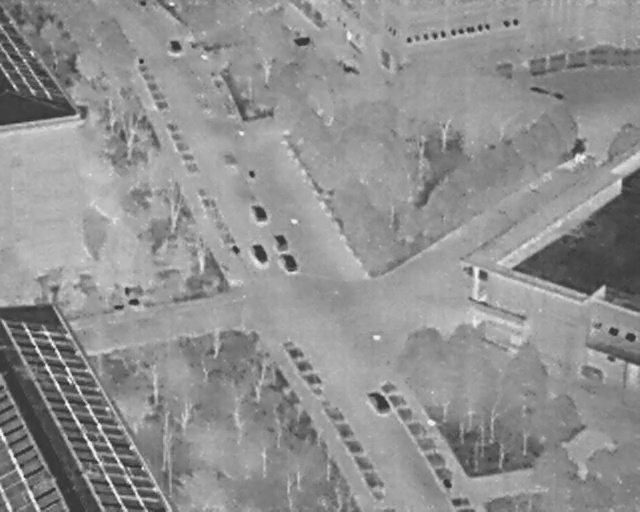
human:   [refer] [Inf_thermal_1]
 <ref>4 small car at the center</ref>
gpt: <box>[[38, 40, 41, 42, 163], [42, 46, 45, 48, 160], [38, 48, 42, 50, 159], [43, 50, 46, 52, 162]]</box>

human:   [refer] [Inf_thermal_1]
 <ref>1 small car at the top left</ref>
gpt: <box>[[26, 7, 28, 10, 77]]</box>

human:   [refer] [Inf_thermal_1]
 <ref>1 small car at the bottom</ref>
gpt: <box>[[57, 76, 61, 79, 153]]</box>